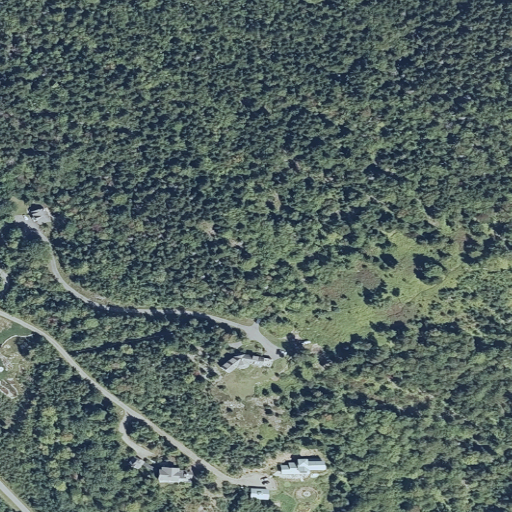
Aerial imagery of mountain in Maine named Jackson Hill containing evergreen forest, mixed forest, deciduous forest, shrub, open development, and low intensity development